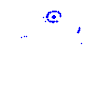
Particle: proton